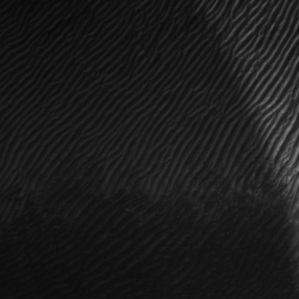
Label: frost